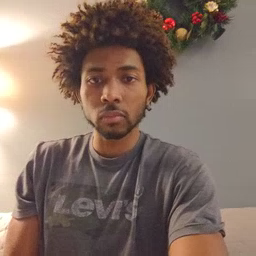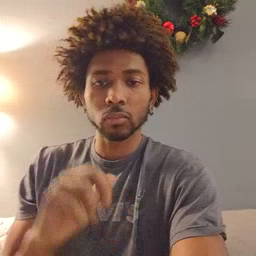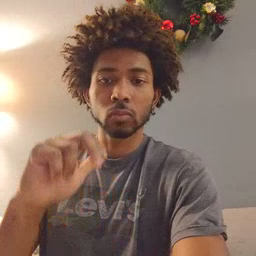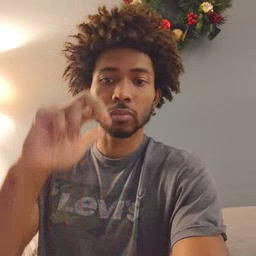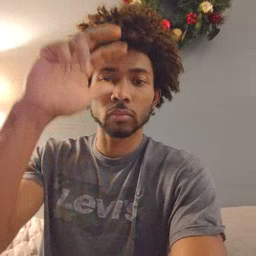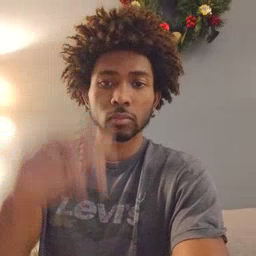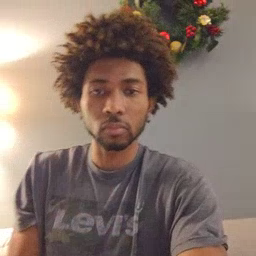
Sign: stairs